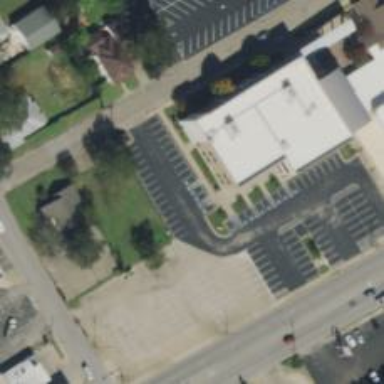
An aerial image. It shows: Parking space.